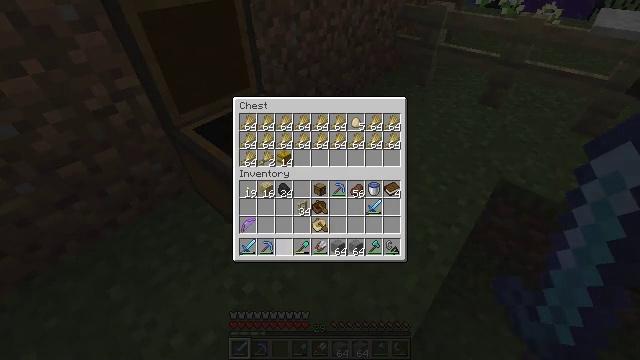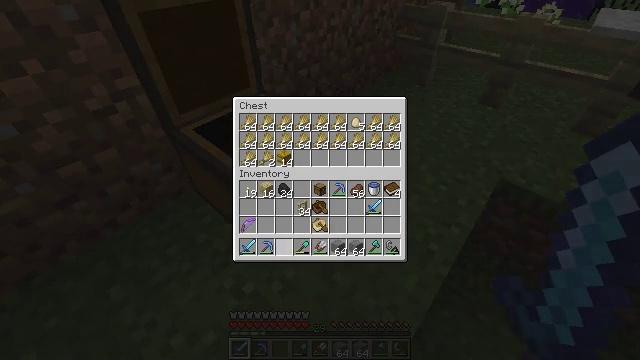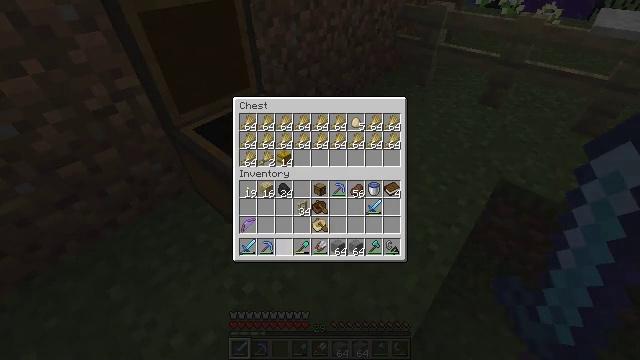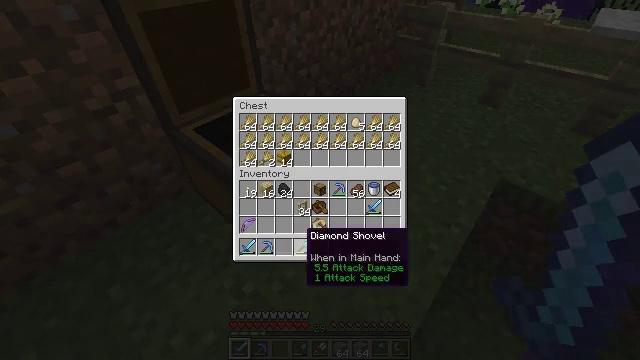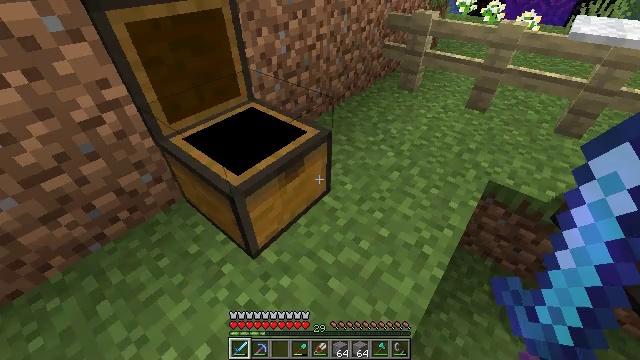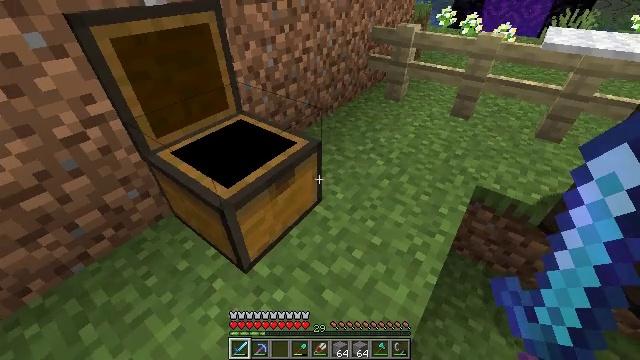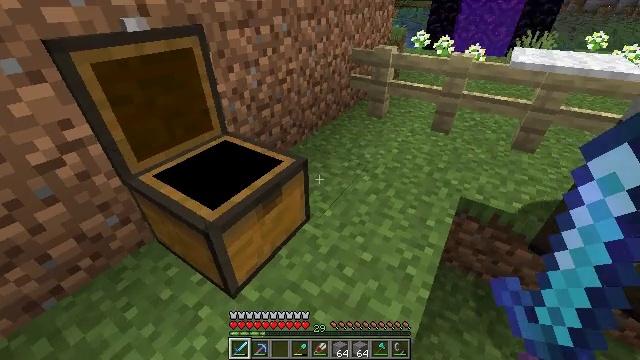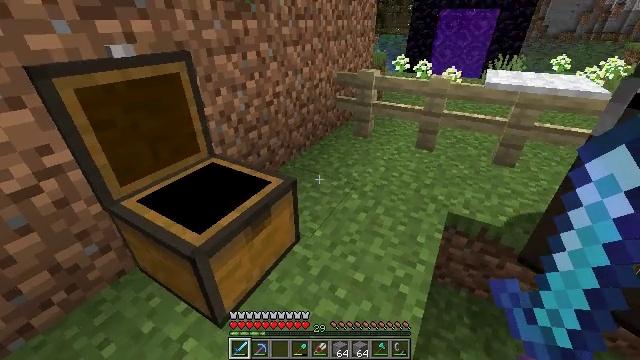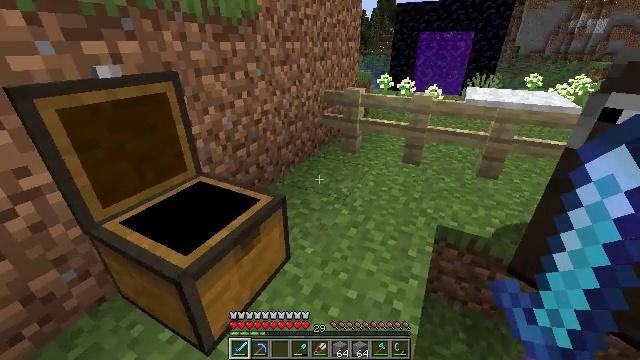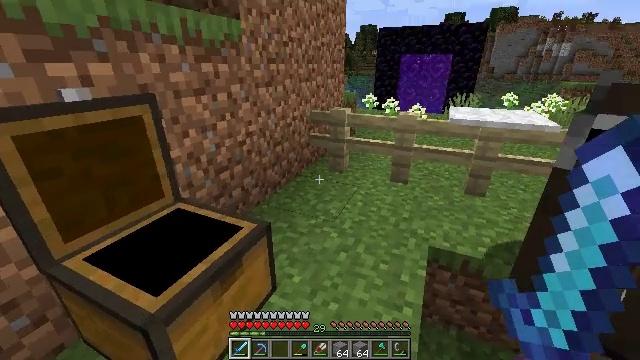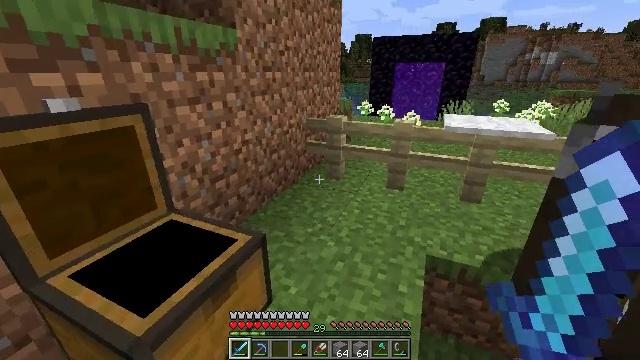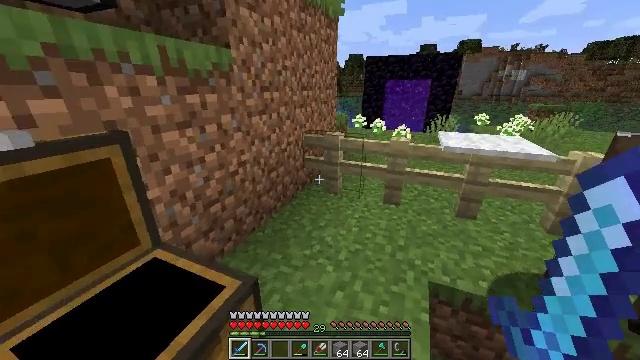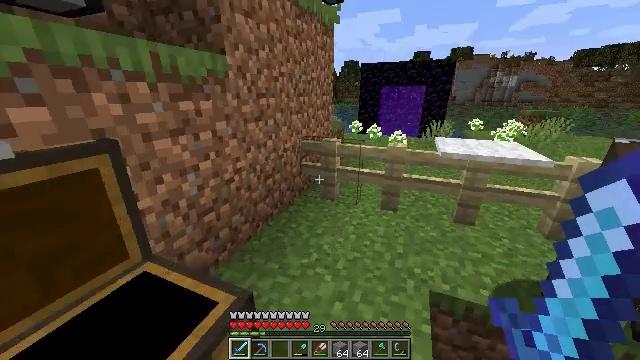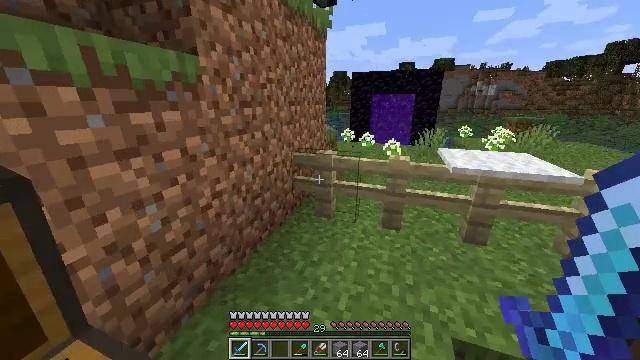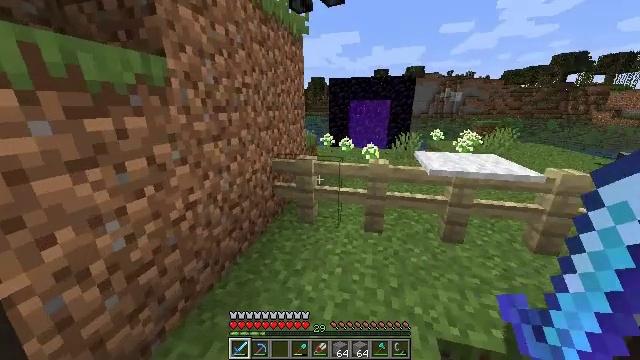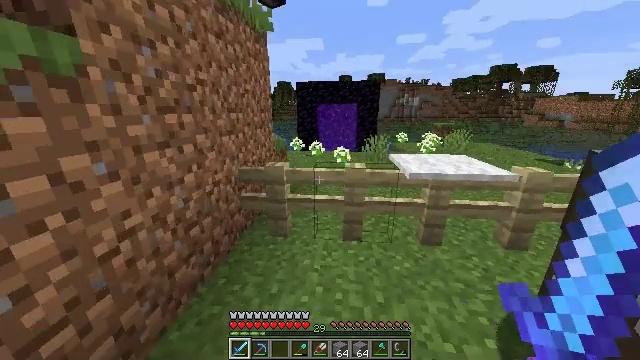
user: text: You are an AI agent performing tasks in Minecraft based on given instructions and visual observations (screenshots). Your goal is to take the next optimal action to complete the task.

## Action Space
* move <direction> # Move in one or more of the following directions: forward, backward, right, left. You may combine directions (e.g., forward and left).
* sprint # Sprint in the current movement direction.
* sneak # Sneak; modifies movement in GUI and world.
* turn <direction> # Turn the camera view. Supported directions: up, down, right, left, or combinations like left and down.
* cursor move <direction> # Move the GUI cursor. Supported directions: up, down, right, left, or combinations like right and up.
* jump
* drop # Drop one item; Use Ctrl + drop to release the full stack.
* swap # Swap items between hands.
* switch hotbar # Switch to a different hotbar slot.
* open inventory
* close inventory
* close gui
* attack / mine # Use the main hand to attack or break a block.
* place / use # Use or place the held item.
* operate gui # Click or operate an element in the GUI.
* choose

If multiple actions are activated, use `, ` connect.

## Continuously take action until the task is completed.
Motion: motion action
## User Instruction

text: Hunt animals.
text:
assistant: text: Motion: sneak
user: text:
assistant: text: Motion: sneak
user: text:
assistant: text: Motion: turn right
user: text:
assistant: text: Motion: turn right and up
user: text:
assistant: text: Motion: turn right and up
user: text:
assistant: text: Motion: turn right and up
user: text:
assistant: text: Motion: turn right and up
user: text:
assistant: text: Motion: turn right and up
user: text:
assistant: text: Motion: move forward, sprint, turn right and up
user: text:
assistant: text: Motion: move forward, sprint, turn up
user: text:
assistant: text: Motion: move forward, sprint
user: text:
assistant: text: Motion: move forward, sprint, turn up
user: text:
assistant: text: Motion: move forward, sprint, turn right and up
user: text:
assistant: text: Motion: move forward, sprint, turn right and up
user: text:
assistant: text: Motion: move forward, sprint, turn right
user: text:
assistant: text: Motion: move forward, sprint, turn right
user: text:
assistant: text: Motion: move forward, sprint, turn right
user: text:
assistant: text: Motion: move forward, sprint, turn right
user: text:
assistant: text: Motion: move forward, sprint, turn right
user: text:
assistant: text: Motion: move forward, sprint, turn right
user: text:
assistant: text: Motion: move forward, sprint, turn right, jump
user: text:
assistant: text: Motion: move forward, sprint, turn right, jump
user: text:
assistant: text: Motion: move forward, sprint, turn right, jump
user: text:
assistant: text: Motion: move forward, sprint, jump
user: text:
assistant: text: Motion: move forward, sprint
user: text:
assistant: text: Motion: move forward, sprint
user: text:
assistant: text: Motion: move forward, sprint
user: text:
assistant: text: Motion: move forward, sprint, turn right
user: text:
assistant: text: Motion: move forward, sprint, turn right and up
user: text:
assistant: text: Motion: move forward, sprint, turn right and up